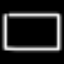
Label: square